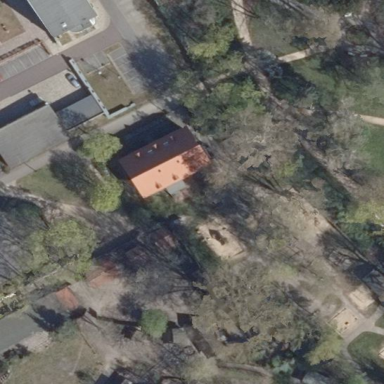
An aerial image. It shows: Kindergarten.